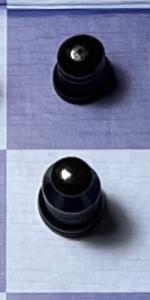
Label: Bishop_Black